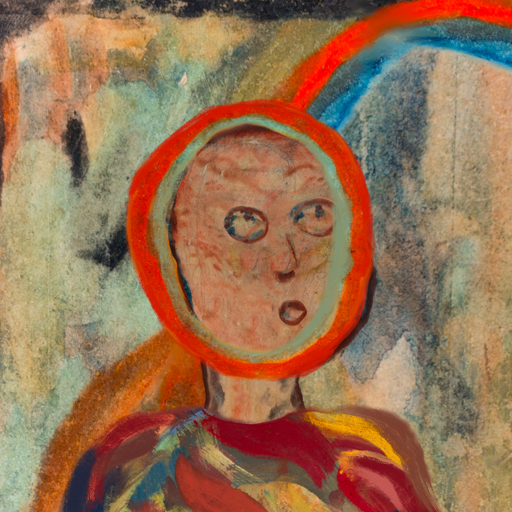
Background: Childish, Head And Neck Side: Orphan, Face Side: Orphan, Bust: Mother_And_Son_Son, Hair Side: Sisters, Head Accessory: Blank, Second Necklace: Blank, Necklace: Blank, Baby: Blank